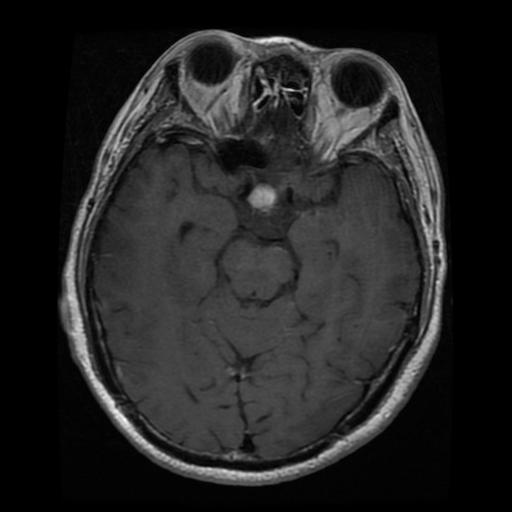
Label: pituitary